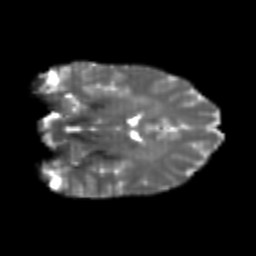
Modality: T2w
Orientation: coronal
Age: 26
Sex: female
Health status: healthy
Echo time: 0.074 s